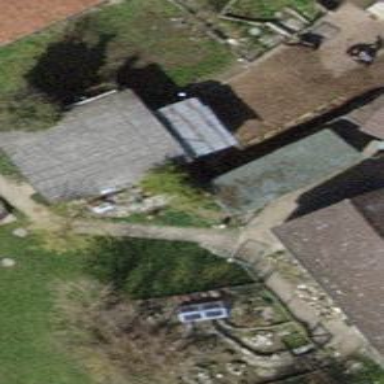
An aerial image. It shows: Shed building.